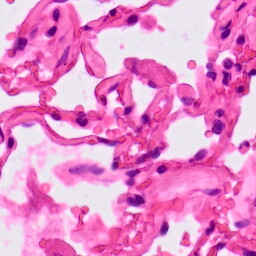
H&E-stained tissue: Lung